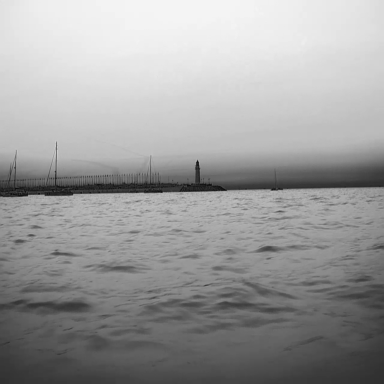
There is a canoe in the infrared image.